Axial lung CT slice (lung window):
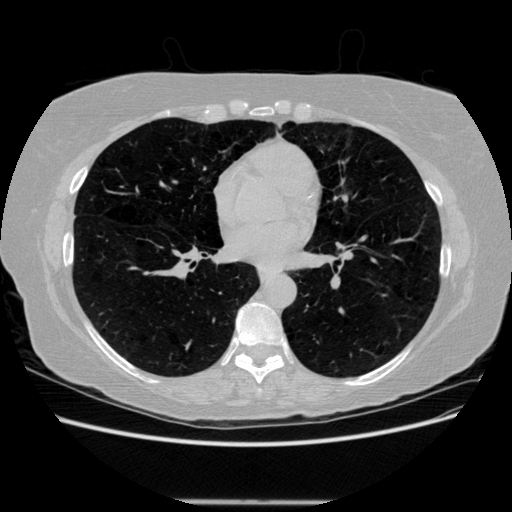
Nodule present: no